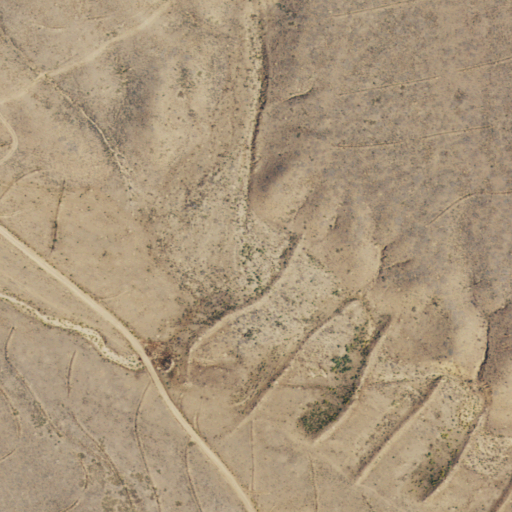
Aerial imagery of valley in Colorado named Stonehouse Gulch containing grassland and shrub